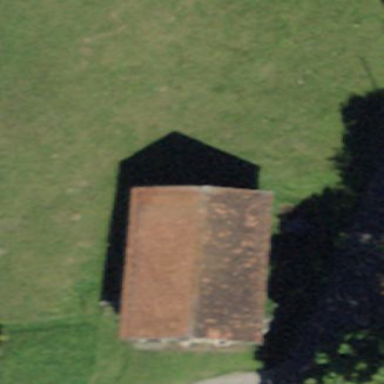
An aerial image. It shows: Rural barn.